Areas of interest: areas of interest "South City Industrial Theme Park"
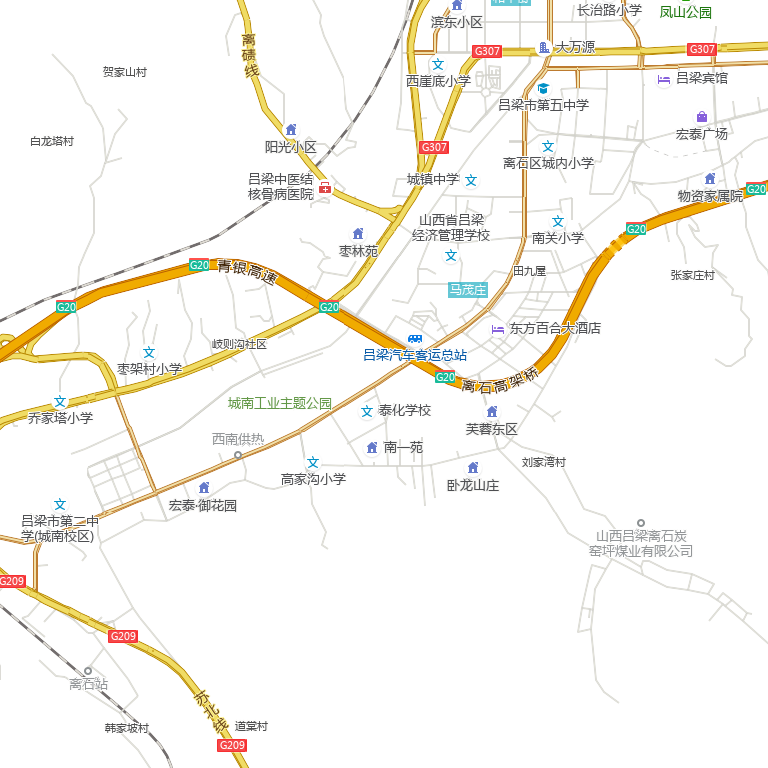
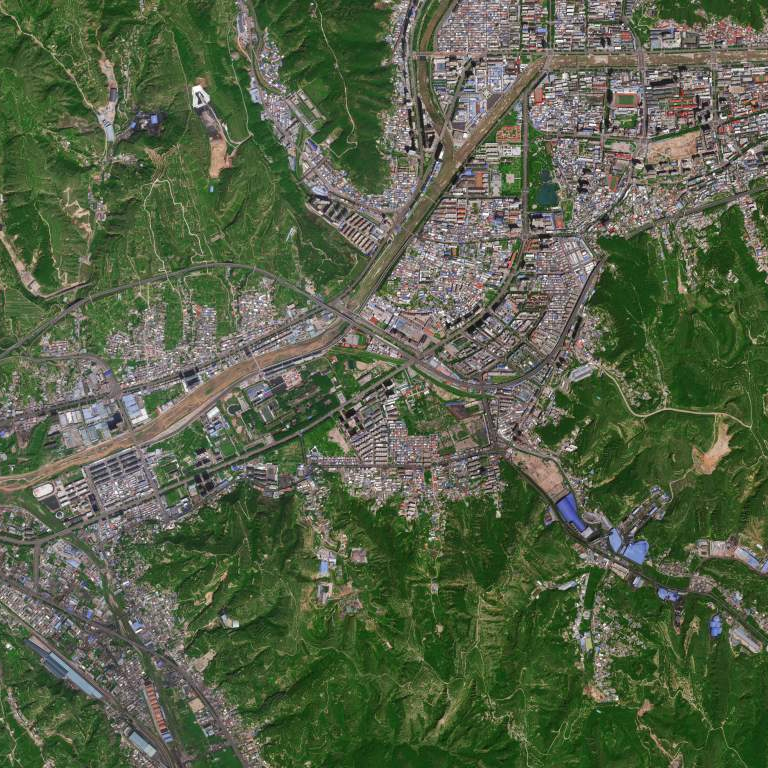